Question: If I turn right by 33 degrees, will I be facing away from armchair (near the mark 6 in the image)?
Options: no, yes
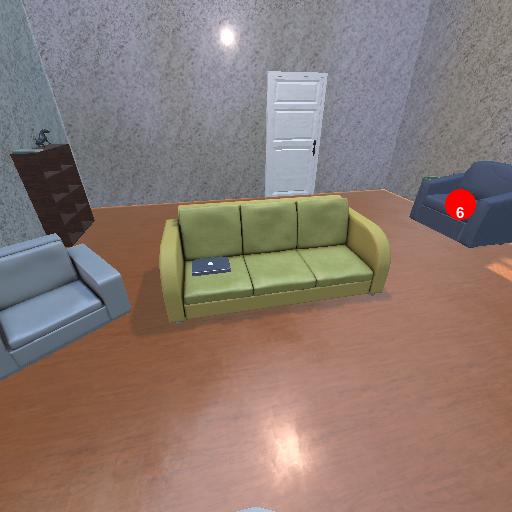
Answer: no